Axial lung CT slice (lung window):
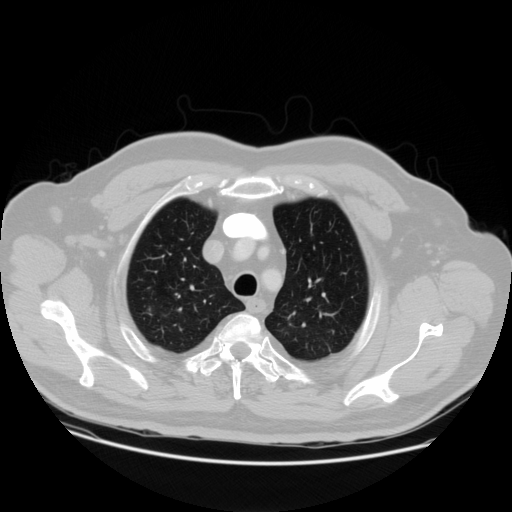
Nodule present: no